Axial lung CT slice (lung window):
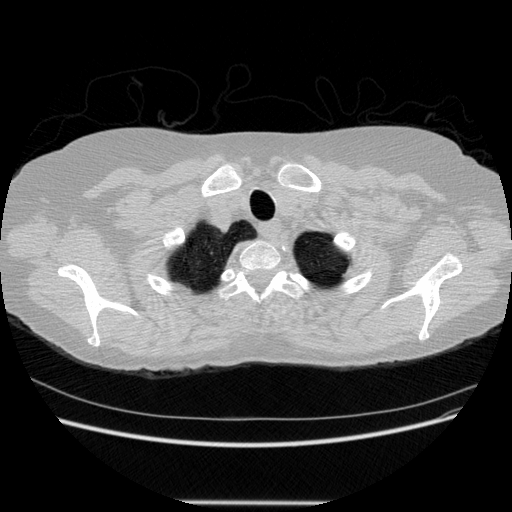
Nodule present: no